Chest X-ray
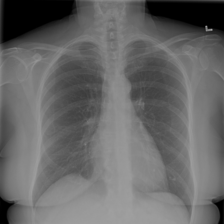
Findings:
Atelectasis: negative
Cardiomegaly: negative
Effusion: negative
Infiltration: negative
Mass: negative
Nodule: negative
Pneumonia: negative
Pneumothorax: negative
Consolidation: negative
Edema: negative
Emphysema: negative
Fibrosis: negative
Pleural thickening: negative
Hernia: negative